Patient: sex F, age 56
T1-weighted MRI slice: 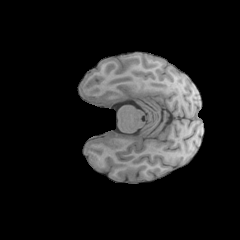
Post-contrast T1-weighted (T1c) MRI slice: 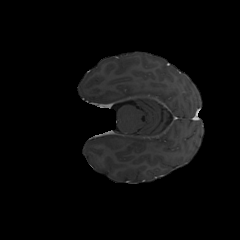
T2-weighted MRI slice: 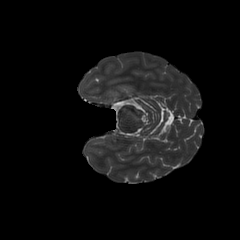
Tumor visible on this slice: no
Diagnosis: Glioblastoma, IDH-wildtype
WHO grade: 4